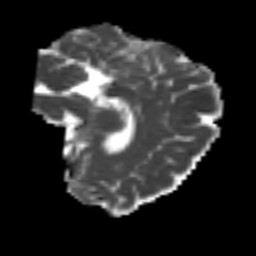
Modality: MD
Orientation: sagittal
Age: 45
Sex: female
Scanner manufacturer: siemens
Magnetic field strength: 3 T
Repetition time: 4.987 s
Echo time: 0.0792 s